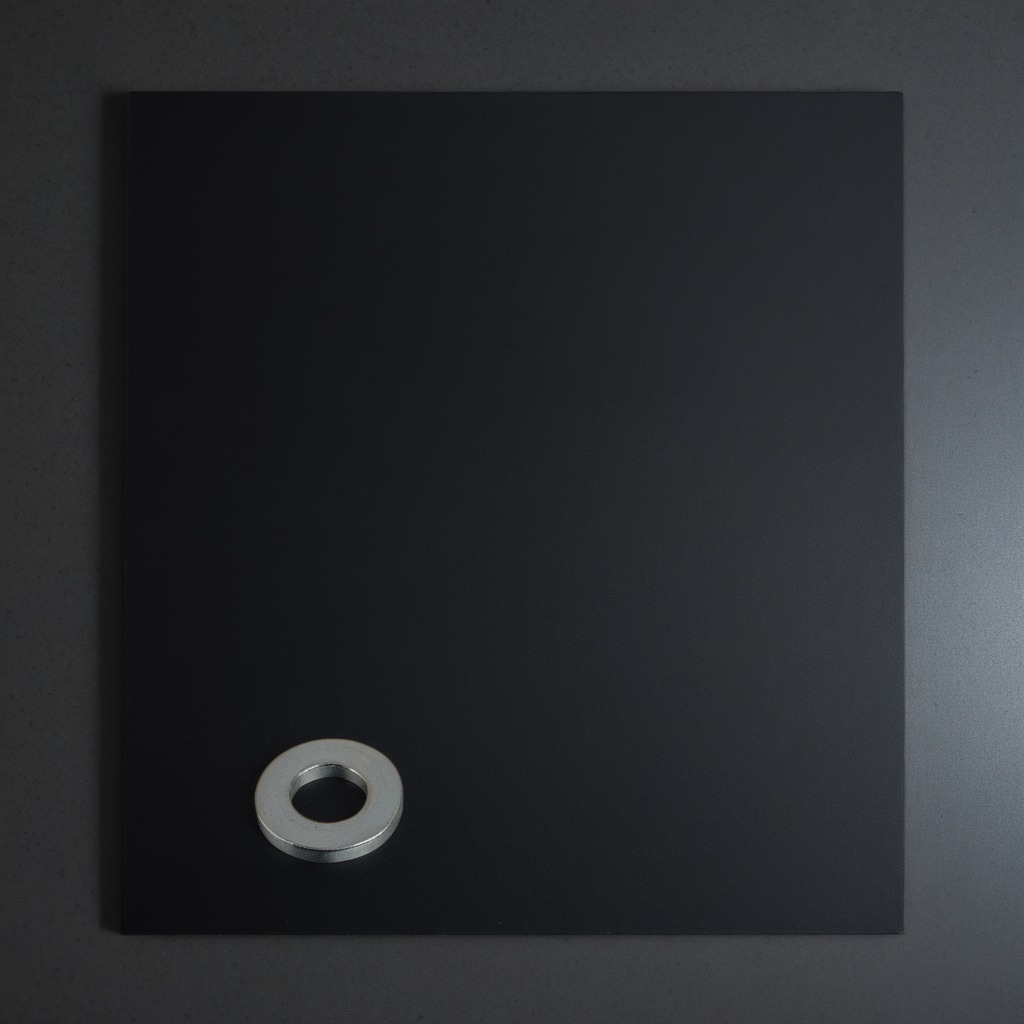
A flat metal washer lying on a clean granite tabletop covered with a black rubber mat inside a workshop at night dim ambient light soft shadows worn but beneath the mat